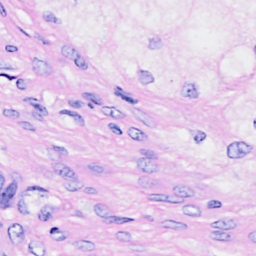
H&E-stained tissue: Breast